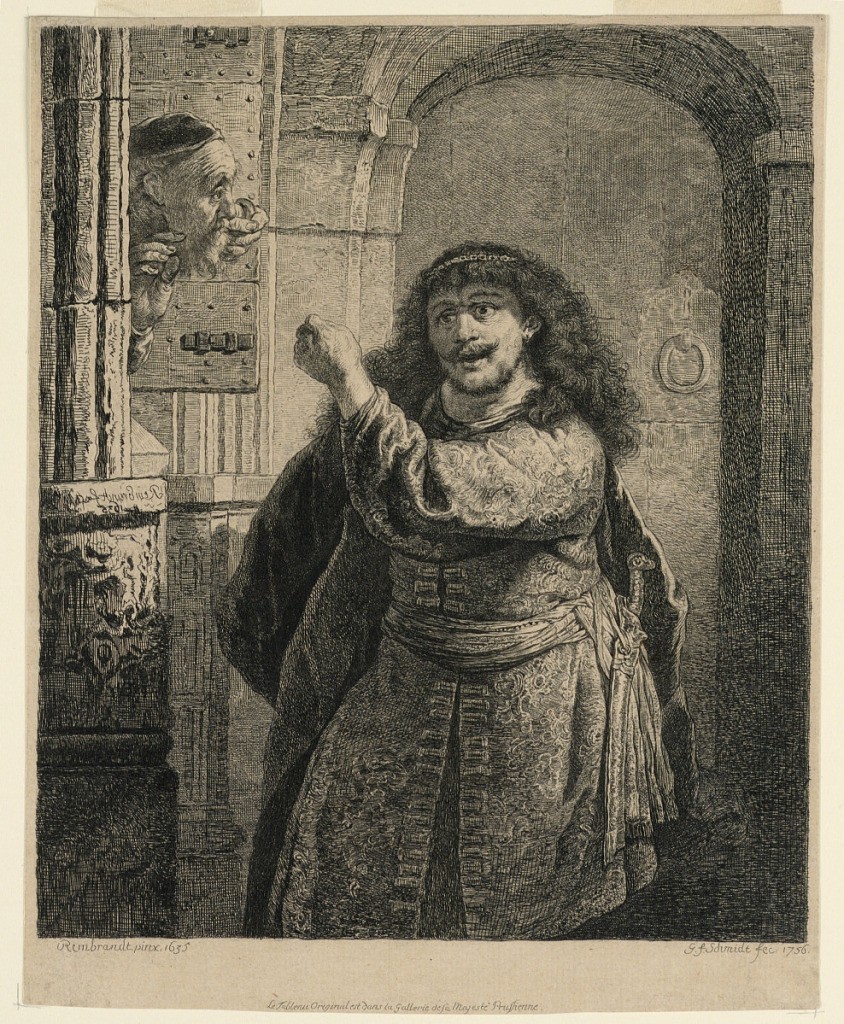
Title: Samson Threatening His Father-in-Law
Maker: Georg Friedrich Schmidt, French school, 1712 - 1775
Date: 1756
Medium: Engraving on paper
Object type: Print
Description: Samson, with his sword at his left, his left hand an upraised fist, long hair and a beard, speaks to his father-in-law, whose head is in an open window at the left. (This version is without the two African figures in the painting.) The artists' names and date below.